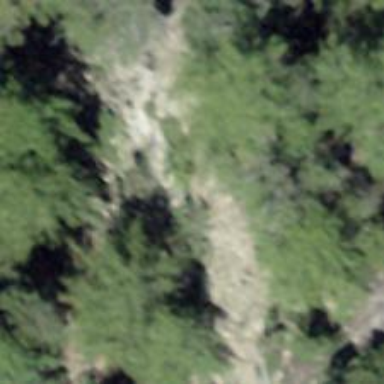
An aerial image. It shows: Natural cliff.